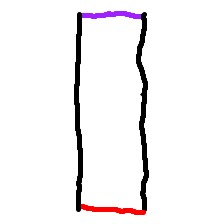
Shape: rectangle